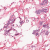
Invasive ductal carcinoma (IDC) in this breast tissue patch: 0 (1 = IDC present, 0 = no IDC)